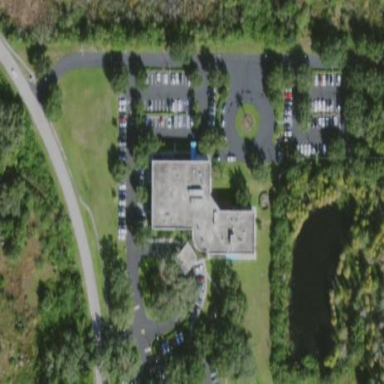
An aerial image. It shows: Clinic building providing healthcare services.